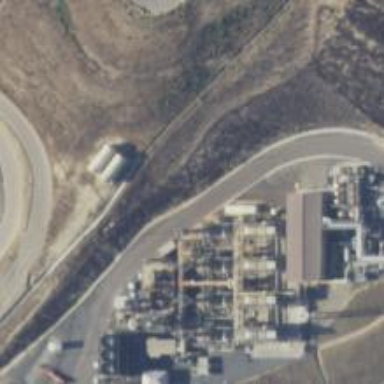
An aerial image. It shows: Gas turbine power generator.